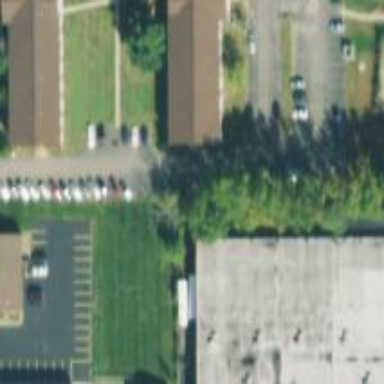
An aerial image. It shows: Commercial building that houses bowling alley.